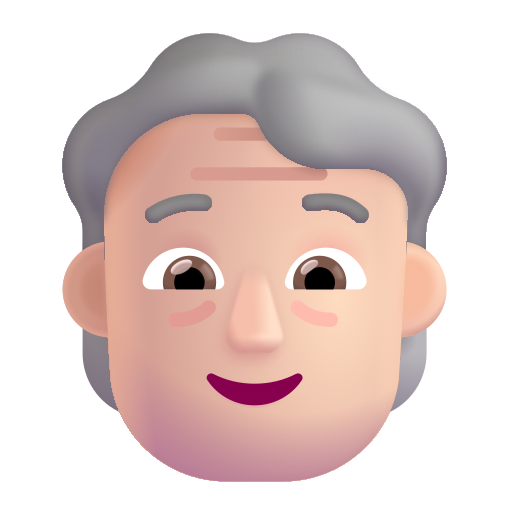
older person color light